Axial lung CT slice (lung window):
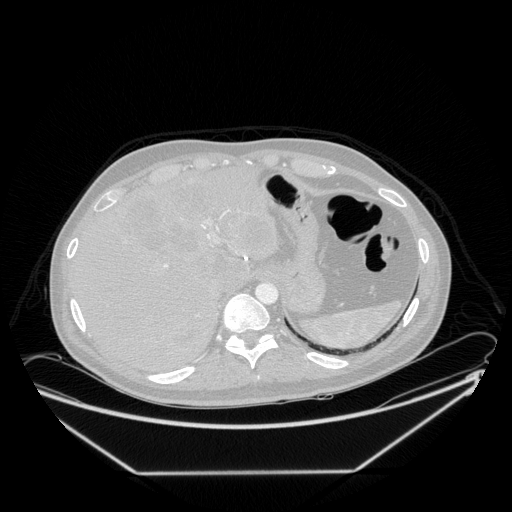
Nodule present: no